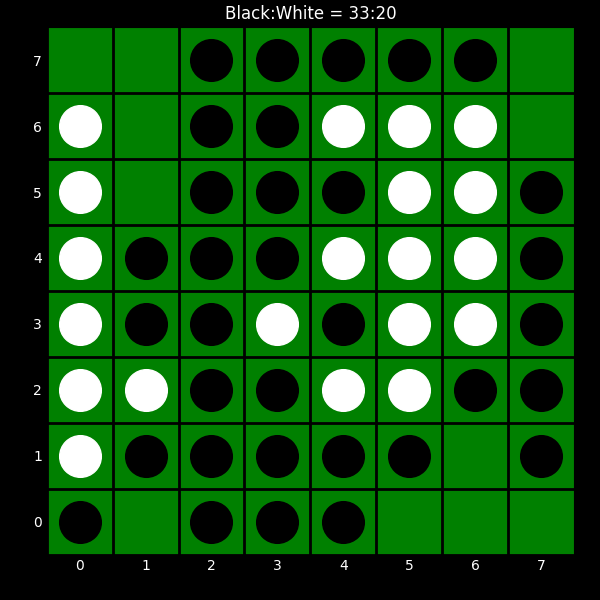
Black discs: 33
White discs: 20